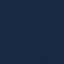
Land use / land cover class: SeaLake